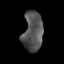
Tissue: prostate
Cell type: Epithelial cells
Senescence score: 0.3238
Nuclear area (px): 780
Mean DAPI intensity: 83.638